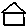
Label: house